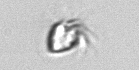
Label: Ciliophora